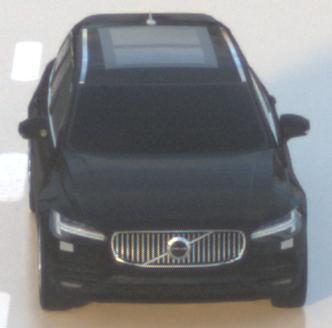
Make: Volvo
Model: V90
Detailed model: -
Model produced from: 2016
Model produced until: 2020
Doors: 5
Color: black
Road condition: wet road
Daytime: sunrise or sunset
Contrast: low contrast